Field crop: maize
Growth stage: 2
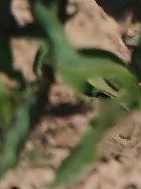
Species: maize